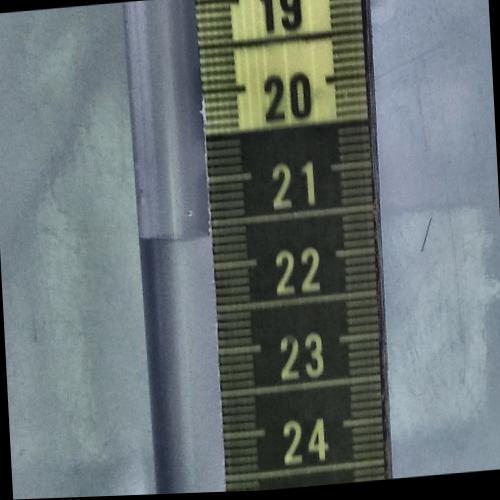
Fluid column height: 21.7 cm